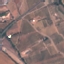
Land use / land cover: PermanentCrop